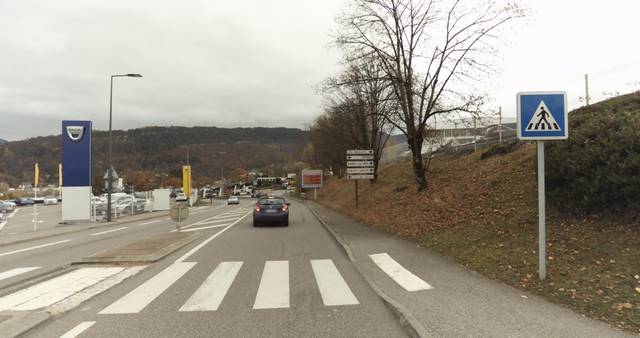
Region: France
Coordinates: 45.893, 6.11